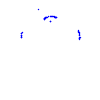
Particle: proton